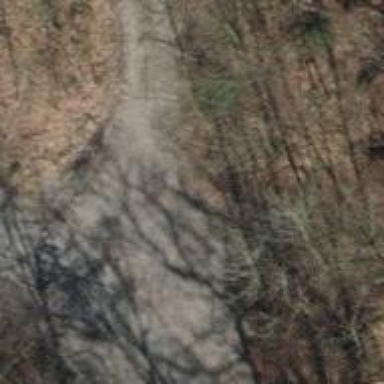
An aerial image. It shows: Footway with surface of fine gravel.